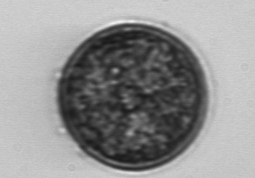
Label: Coscinodiscus